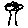
Label: tree